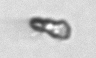
Label: detritus_transparent